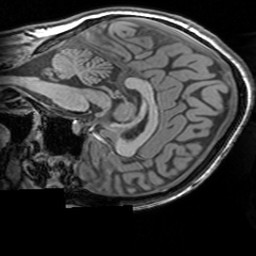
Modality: T1w
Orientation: sagittal
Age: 24
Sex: female
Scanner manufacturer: siemens
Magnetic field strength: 3 T
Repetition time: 1.63 s
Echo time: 0.00311 s